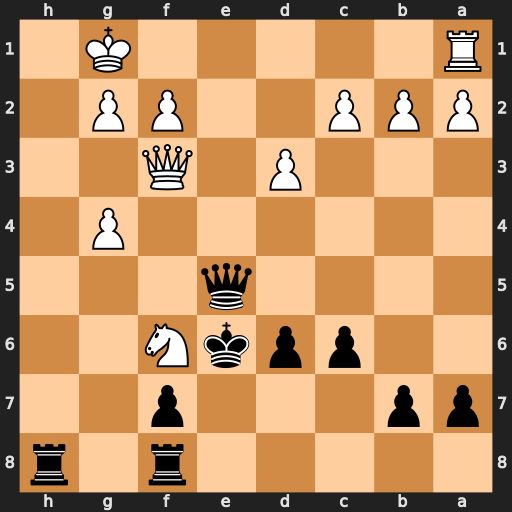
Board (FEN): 5r1r/pp3p2/2ppkN2/4q3/6P1/3P1Q2/PPP2PP1/R5K1
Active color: b
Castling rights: -
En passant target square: -
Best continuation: Qh2+ Kf1 Qh1+ Ke2 Qxa1 g5 Ke7 Qe3+ Kd8 Qxa7 Re8+